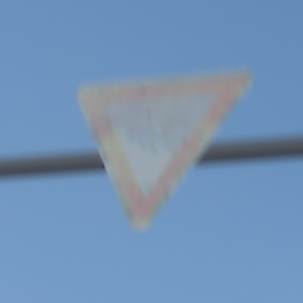
Verkehrszeichen: VorfahrtGewaehren
Umgebung: Outdoor, Suburban
Tageszeit: SunriseSunset
Wetter: PartlyCloudy
Licht: Natural
Jahreszeit: Winter
Kontrast: MediumContrast